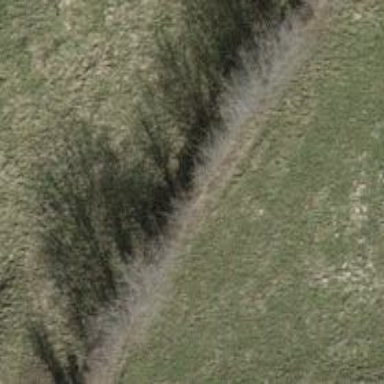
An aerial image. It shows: Hedge acting as barrier.